Question: I am trying to do show and hide div base on radio button click but it can not work perfect.
I am currently using javascript function to control the content display.
This is javascript code :
'''
function udatabase() {
document.getElementById('ifCSV').style.display = "none";
}
function ucsv() {
document.getElementById('ifCSV').style.display = "block";
}
'''
This is my radio button:
'''
<input type="radio" name="data" onclick="udatabase()" id="udatabase"> Database
<input type="radio" name="data" onclick="ucsv()" id="ucsv"> CSV <br/>
<div id="ifCSV" style="display:none">
<input name="csv" type="file" id="csv" accept=".csv" required/> <br/>
</div>
'''
After click on csv, there is no response in html page.

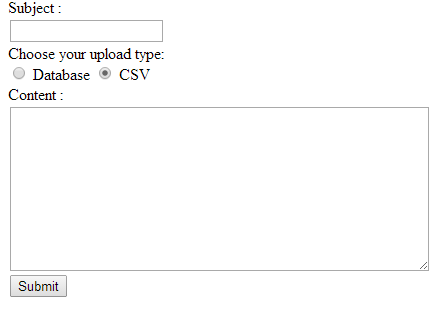
Answer: Your javascript onclick function name cannot same with your id name inside input text. You should change one of the name.
Your html code here:
'''
<input type="radio" name="data" onclick="udatabase()" id="udatabase"> Database
<input type="radio" name="data" onclick="ucsv()" id="ucsv"> CSV <br/>
'''
After edited
'''
<input type="radio" name="data" onclick="udatabase()" id="tdatabase"> Database
<input type="radio" name="data" onclick="ucsv()" id="tcsv"> CSV <br/>
'''
This should be work properly after you change the name.